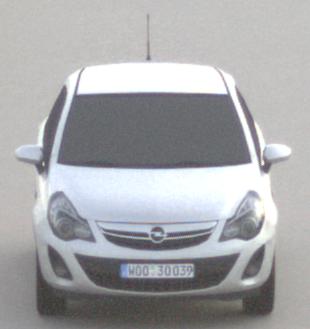
Make: Opel
Model: Corsa 1.2
Detailed model: Corsa (D)
Model produced from: 2011/01
Model produced until: 2014/08
Doors: 3
Color: white
Road condition: dry road
Daytime: sunrise or sunset
Contrast: low contrast